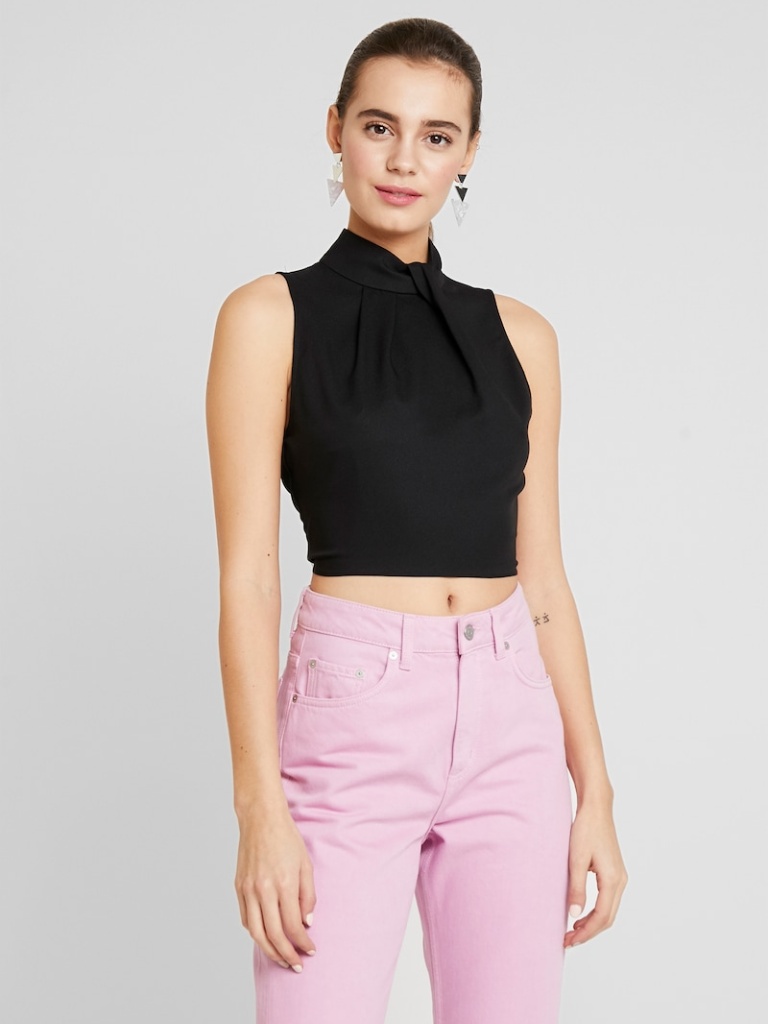
cotton tight sleeveless waist length Untucked high blouse